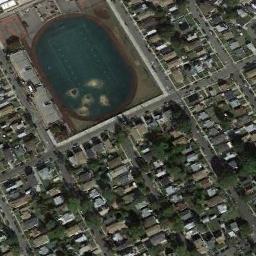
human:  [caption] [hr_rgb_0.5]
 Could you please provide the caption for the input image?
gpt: There are many buildings next to the ground track field .

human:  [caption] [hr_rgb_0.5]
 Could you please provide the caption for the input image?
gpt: The track and field are green .

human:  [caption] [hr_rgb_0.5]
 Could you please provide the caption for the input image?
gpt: A track and field is built in the middle of a residential area, Surrounded by a lot of vegetation .

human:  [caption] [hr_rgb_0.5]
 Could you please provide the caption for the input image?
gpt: The ground track field is surrounded by lots of houses arranged neatly .

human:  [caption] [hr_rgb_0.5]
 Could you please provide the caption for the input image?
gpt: There are many buildings around the ground track field .